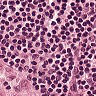
Metastatic tissue present: no